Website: home-depot
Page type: receipt
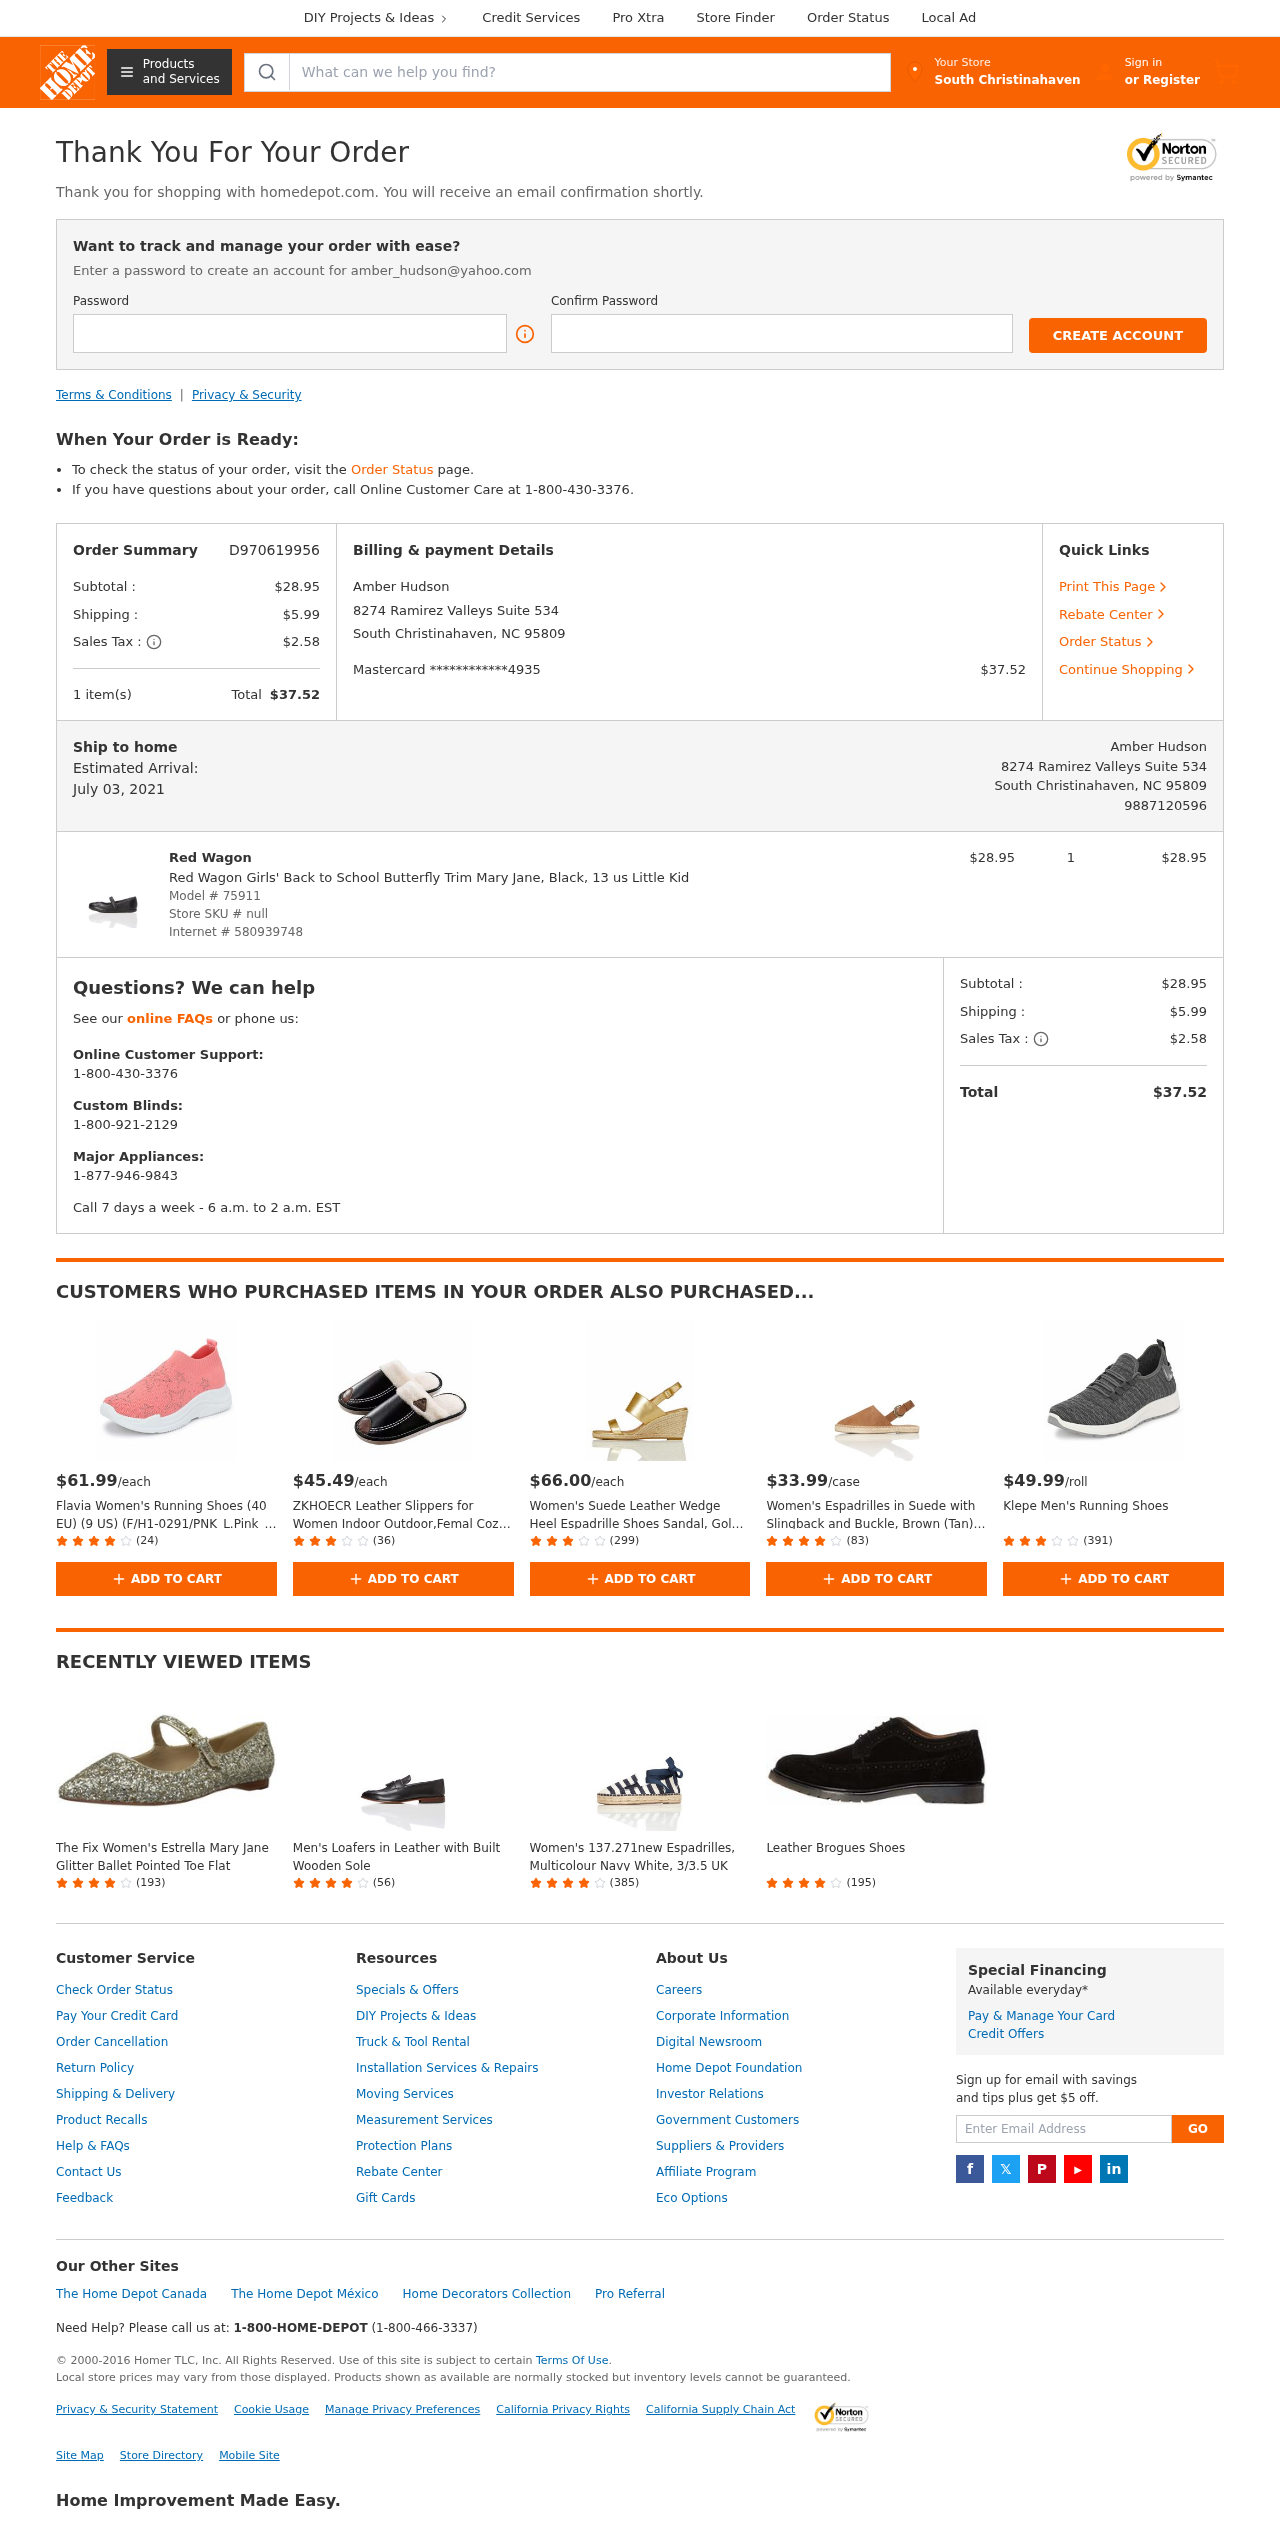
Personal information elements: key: PII_CARD_LAST4
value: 4935
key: PII_CARD_TYPE
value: Mastercard
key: PII_CITY
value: South Christinahaven
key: PII_EMAIL
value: amber_hudson@yahoo.com
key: PII_FULLNAME
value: Amber Hudson
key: PII_PHONE
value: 9887120596
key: PII_STREET
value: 8274 Ramirez Valleys Suite 534
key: PII_CITY_STATE_ZIP
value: South Christinahaven, NC 95809
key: PII_FULLNAME2
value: Amber Hudson
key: PII_POSTCODE
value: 95809
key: PII_STATE_ABBR
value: NC
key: PII_POSTCODE_FULL
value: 95809
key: PII_CITY_STATE
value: South Christinahaven, NC
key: PII_POSTCODE_NUMERIC
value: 95809
Product elements: key: PRODUCT1_BRAND
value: Red Wagon
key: PRODUCT1_NAME
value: Red Wagon Girls' Back to School Butterfly Trim Mary Jane, Black, 13 us Little Kid
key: PRODUCT1_PRICE
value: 28.95
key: PRODUCT1_QUANTITY
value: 1
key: PRODUCT2_PRICE
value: $61.99
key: PRODUCT2_NAME
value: Flavia Women's Running Shoes (40 EU) (9 US) (F/H1-0291/PNK_L.Pink_8 UK)
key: PRODUCT2_NUM_RATINGS
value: (24)
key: PRODUCT3_PRICE
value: $45.49
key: PRODUCT3_NAME
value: ZKHOECR Leather Slippers for Women Indoor Outdoor,Femal Cozy Cotton Lightweight Warm Shoes Winter An
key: PRODUCT3_NUM_RATINGS
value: (36)
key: PRODUCT4_PRICE
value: $66.00
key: PRODUCT4_NAME
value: Women's Suede Leather Wedge Heel Espadrille Shoes Sandal, Gold Gold, US-0 / Asia Size s
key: PRODUCT4_NUM_RATINGS
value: (299)
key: PRODUCT5_PRICE
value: $33.99
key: PRODUCT5_NAME
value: Women's Espadrilles in Suede with Slingback and Buckle, Brown (Tan), 6 UK
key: PRODUCT5_NUM_RATINGS
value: (83)
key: PRODUCT6_PRICE
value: $49.99
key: PRODUCT6_NAME
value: Klepe Men's Running Shoes
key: PRODUCT6_NUM_RATINGS
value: (391)
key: PRODUCT7_NAME
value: The Fix Women's Estrella Mary Jane Glitter Ballet Pointed Toe Flat
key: PRODUCT7_NUM_RATINGS
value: (193)
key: PRODUCT8_NAME
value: Men's Loafers in Leather with Built Wooden Sole
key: PRODUCT8_NUM_RATINGS
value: (56)
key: PRODUCT9_NAME
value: Women's 137.271new Espadrilles, Multicolour Navy White, 3/3.5 UK
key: PRODUCT9_NUM_RATINGS
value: (385)
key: PRODUCT10_NAME
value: Leather Brogues Shoes
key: PRODUCT10_NUM_RATINGS
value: (195)
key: PRODUCT_MODEL_NUMBER
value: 75911
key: PRODUCT_INTERNET_NUMBER
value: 580939748
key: PRODUCT1_LINE_TOTAL
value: $28.95
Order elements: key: ORDER_ID
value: D970619956
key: ORDER_SUBTOTAL
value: $28.95
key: ORDER_SHIPPING_COST
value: $5.99
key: ORDER_TAX
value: $2.58
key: ORDER_NUM_ITEMS
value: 1 item(s)
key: ORDER_TOTAL
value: $37.52
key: ORDER_DELIVERY_DATE
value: July 03, 2021
Search elements: key: HEADER_SEARCH
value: What can we help you find?
Other elements: key: STORE_SKU
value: null